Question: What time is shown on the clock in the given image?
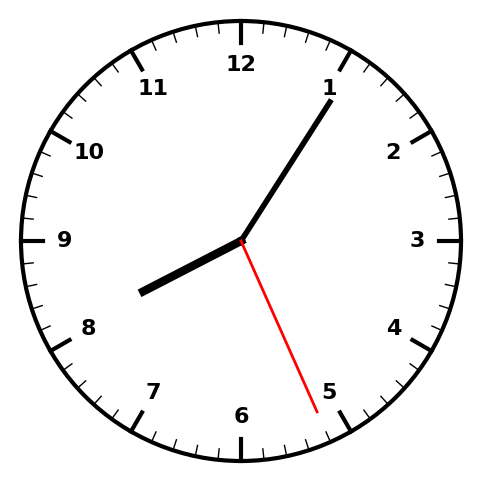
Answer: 08:05:26